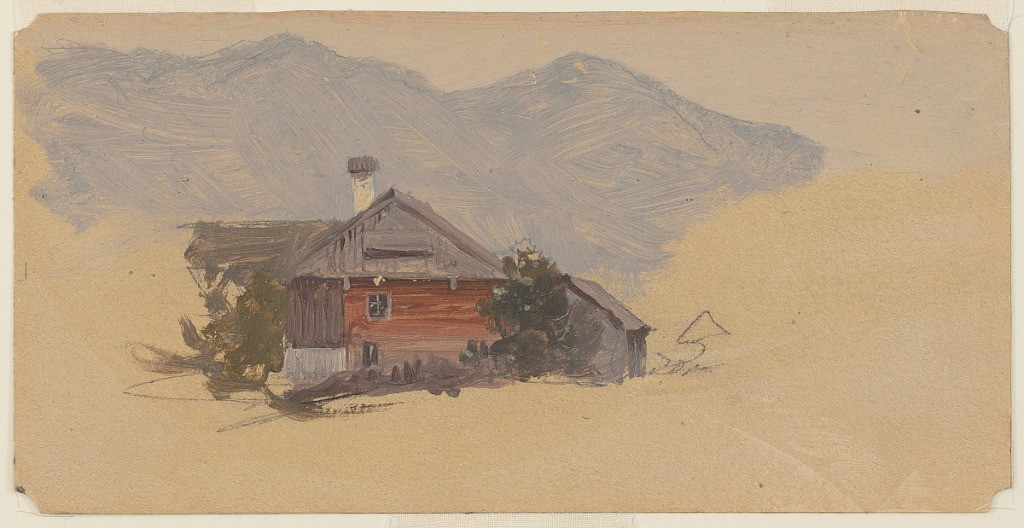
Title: House in Berchtesgaden, Bavaria (Germany)
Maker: Frederic Edwin Church, American, 1826–1900
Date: June–July 1868
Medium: Brush and oil, graphite on tan paperboard
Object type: Drawing
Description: Architecture and landscape sketch showing a loosely rendered view of a wooden, chalet-style house in Berchtesgaden, Bavaria. Situated in the middle distance at center, the structure is painted a deep red and has an adjoining beside it at right. Trees and other vegetation around this house are loosely sketched, while in the background, the gray-lavender silhouettes of possibly the Kehlstein, Hoher Göll, and/or Hohes Brett backdrop the scene.